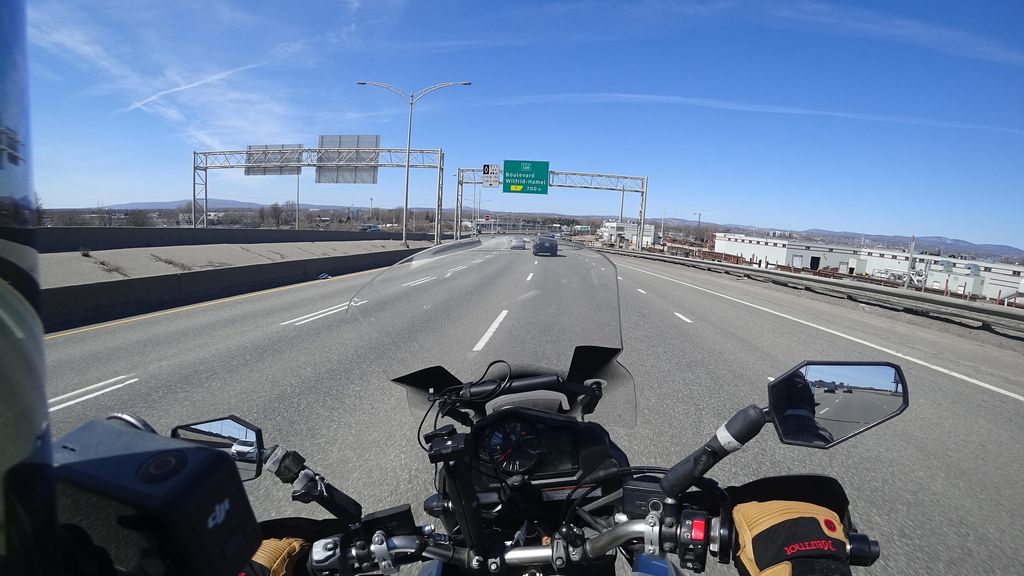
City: quebec_city